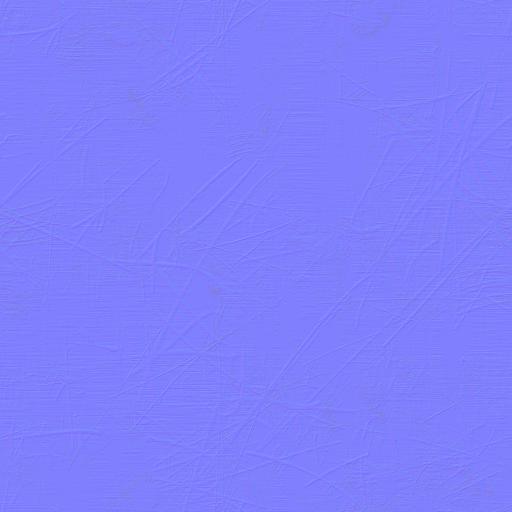
metal paint painted scratched scratches yellow